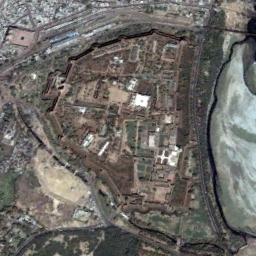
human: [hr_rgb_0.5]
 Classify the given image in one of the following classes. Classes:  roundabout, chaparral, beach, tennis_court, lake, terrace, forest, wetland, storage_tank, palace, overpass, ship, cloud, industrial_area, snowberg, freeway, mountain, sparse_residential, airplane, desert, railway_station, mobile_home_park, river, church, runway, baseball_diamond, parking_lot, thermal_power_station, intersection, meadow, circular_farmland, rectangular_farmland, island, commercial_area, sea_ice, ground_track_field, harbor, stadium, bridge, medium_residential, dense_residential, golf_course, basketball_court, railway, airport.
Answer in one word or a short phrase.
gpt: palace